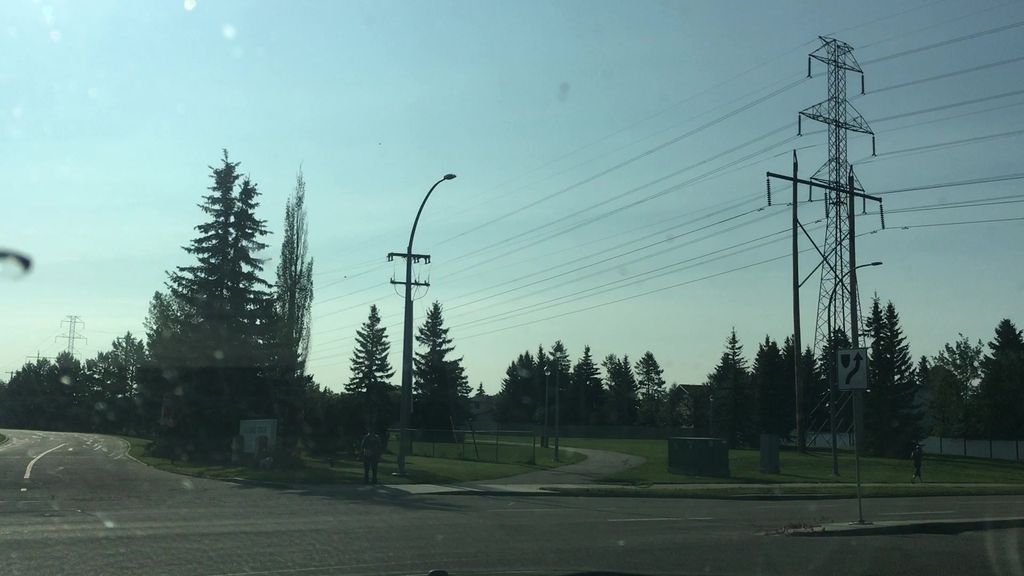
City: edmonton